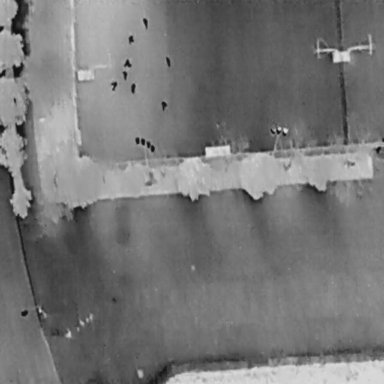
There are eight People in the infrared image.